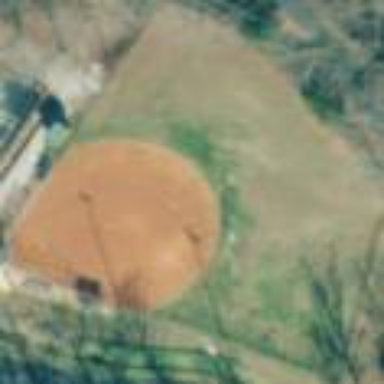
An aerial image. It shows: Baseball pitch for leisure land activities.